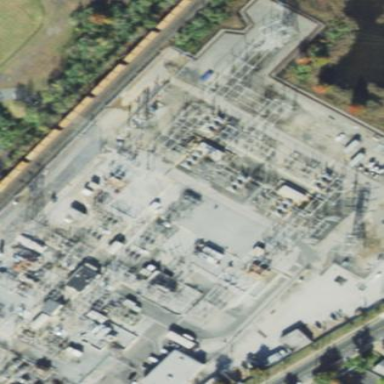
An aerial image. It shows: Outdoor transmission substation.